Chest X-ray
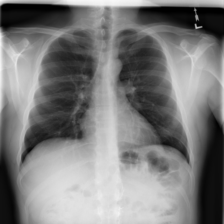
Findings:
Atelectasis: negative
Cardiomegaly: negative
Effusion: negative
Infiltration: positive
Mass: negative
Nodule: negative
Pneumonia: negative
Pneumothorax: negative
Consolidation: negative
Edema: negative
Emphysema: negative
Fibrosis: negative
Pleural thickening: negative
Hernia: negative